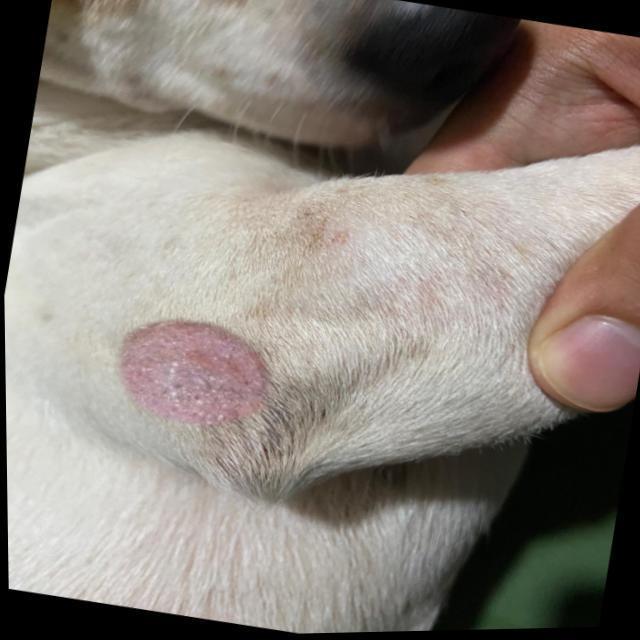
Canine ringworm (Dermatophytosis) — fungal infection caused by Microsporum or Trichophyton. Presents with circular alopecia, scaling, crusting, and broken hairs.